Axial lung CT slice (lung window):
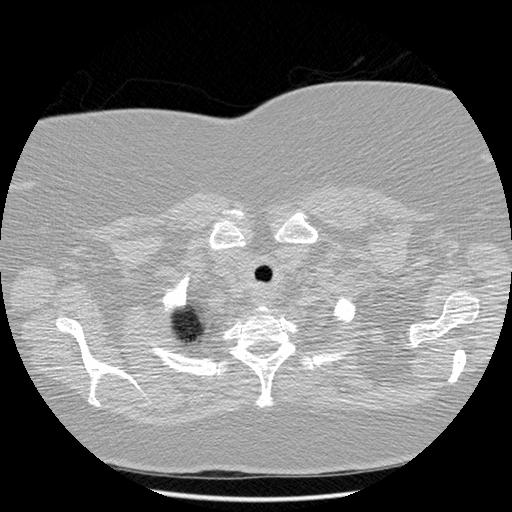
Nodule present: no